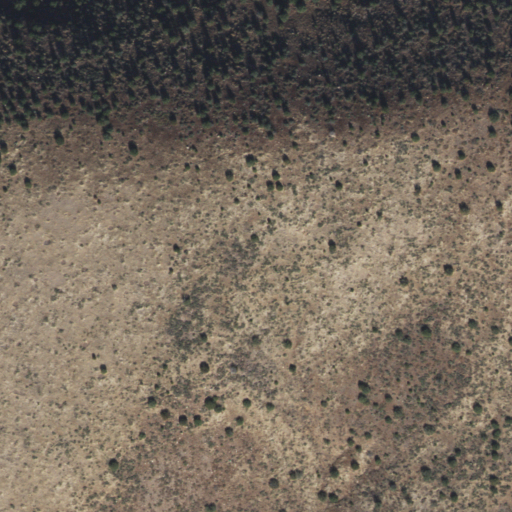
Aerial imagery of mountain in Arizona named Harper Mesa containing only shrub